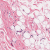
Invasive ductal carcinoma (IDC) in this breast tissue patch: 0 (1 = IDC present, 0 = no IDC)